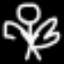
Label: angel